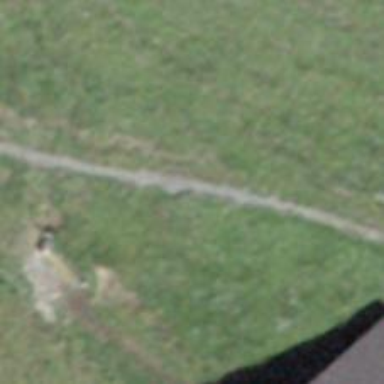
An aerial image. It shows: Path.